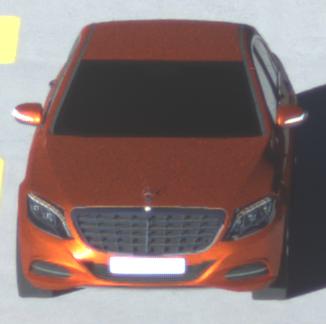
Make: Mercedes-Benz
Model: S 400 HYBRID
Detailed model: S-Class (222) Limousine
Model produced from: 2013/05
Model produced until: 2015/04
Doors: 4
Color: orange
Road condition: dry road
Daytime: sunrise or sunset
Contrast: high contrast